Interaction volume radius: 10 \u00c5
Interaction volume height: 45 \u00c5
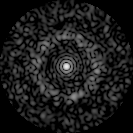
Disorder parameter: 0.8204